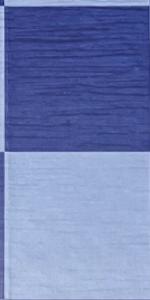
Label: Empty